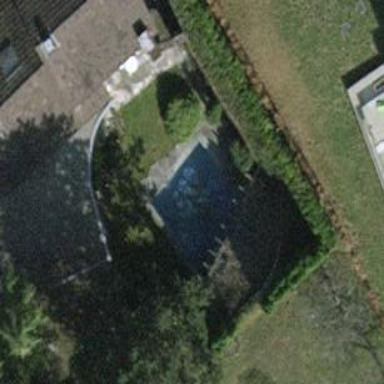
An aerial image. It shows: Swimming pool located in leisure land.